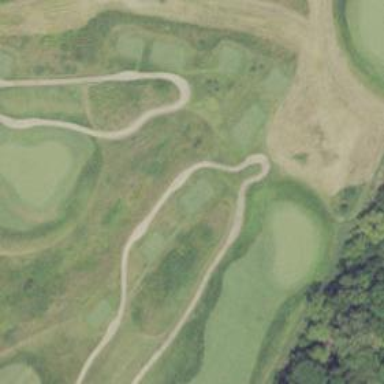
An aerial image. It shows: Rough area in golf course.